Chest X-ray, PA view. Patient: 67 years old, sex F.
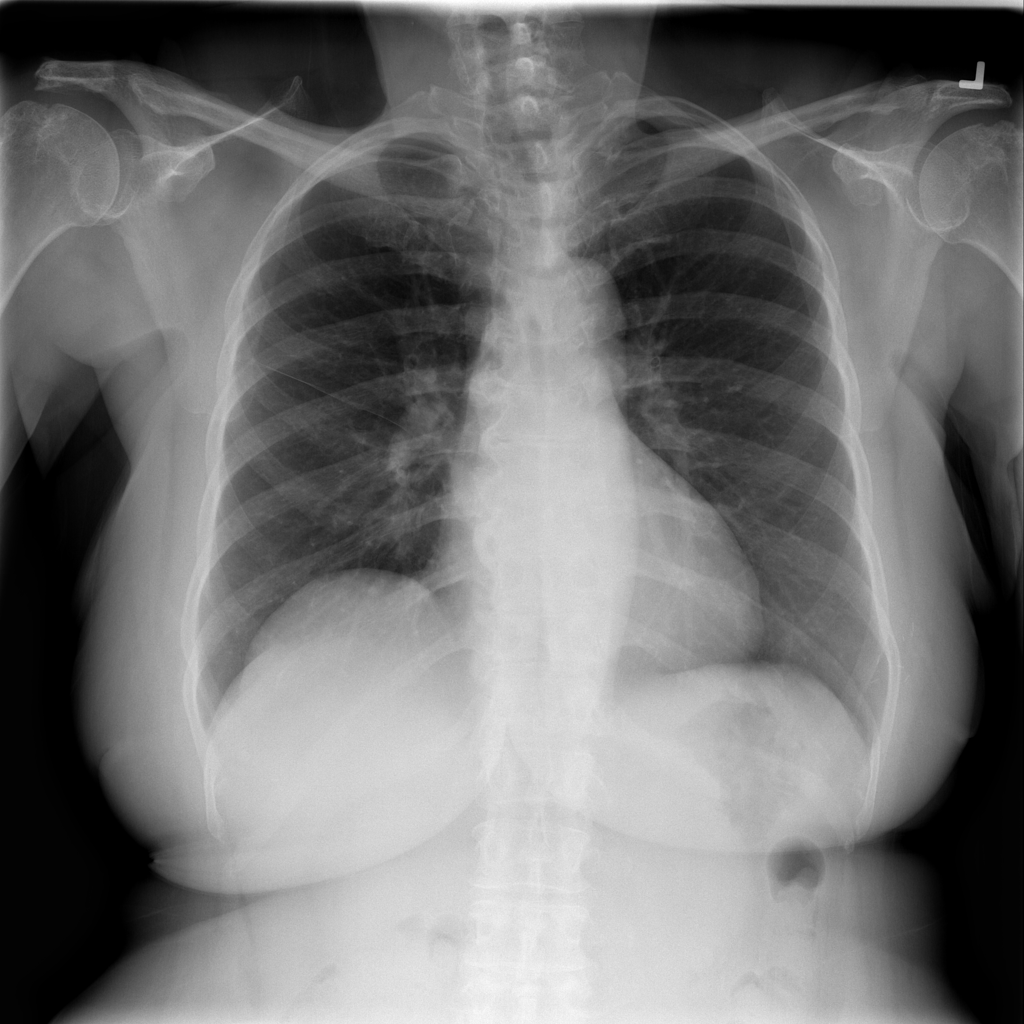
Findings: Infiltration